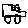
Label: car